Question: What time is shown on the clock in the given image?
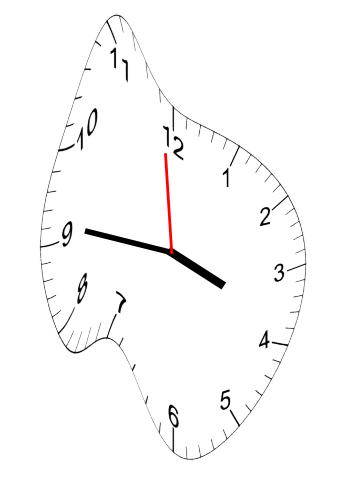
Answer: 03:45:59